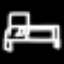
Label: bed